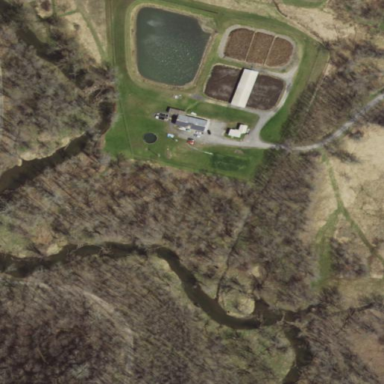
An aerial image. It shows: Wastewater plant.